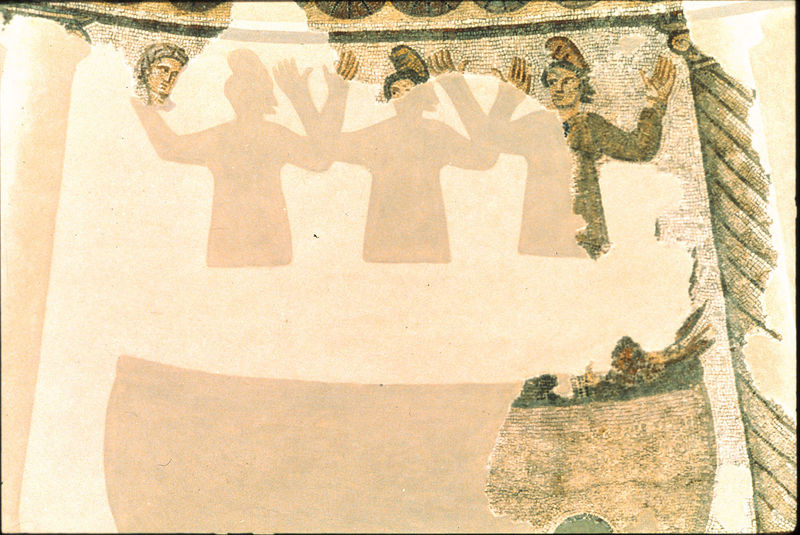
Titel: Kuppelmosaik im Kuppelraum der Villa von Centcelles
Standort: Centcelles bei Tarragona, Villa von Centcelles (EU - E - Katalonien)
Schlagwörter: kopf, mann, weiß, grün, menschen, frau, männer, säule, beige, tanz, mütze, mützen, arme, hände, wellen, flächen, rand, foto, linie, kreise, mosaik, gebet, erhoben, zerstört, rekonstruktion, unvollständig, jünglinge, beschädigt, hünde, häbde, rest, phrygische, feuerofen, fehlt